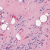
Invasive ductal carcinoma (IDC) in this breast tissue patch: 1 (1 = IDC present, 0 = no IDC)